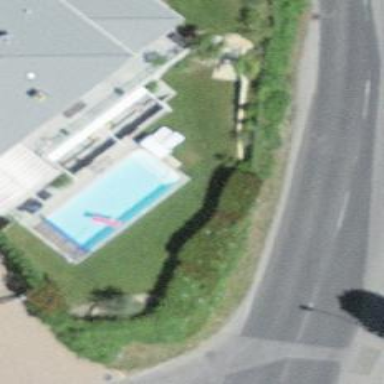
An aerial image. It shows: Swimming pool located in leisure land.